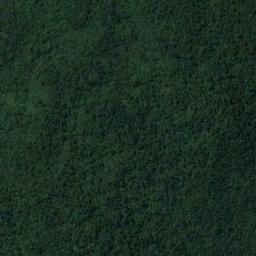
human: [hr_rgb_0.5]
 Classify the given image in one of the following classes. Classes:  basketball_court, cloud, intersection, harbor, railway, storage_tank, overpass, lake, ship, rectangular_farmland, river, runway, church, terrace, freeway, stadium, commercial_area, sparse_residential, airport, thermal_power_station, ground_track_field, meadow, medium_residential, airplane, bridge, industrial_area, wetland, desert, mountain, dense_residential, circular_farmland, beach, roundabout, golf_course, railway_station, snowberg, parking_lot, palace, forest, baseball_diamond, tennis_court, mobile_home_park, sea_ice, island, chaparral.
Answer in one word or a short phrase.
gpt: forest